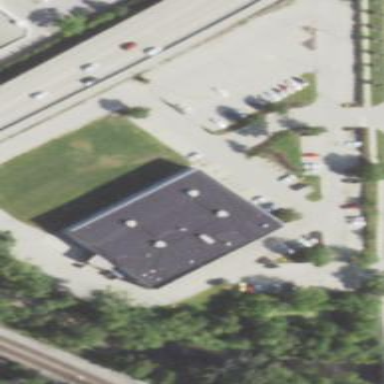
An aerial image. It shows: Retail building housing car repair shop.